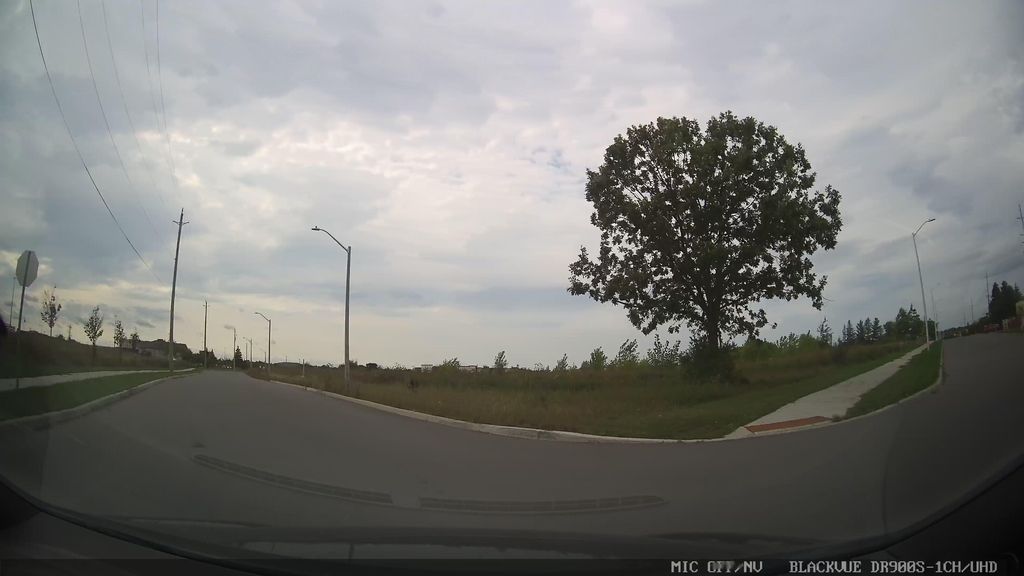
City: ottawa-gatineau